Interaction volume radius: 10 \u00c5
Interaction volume height: 15 \u00c5
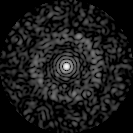
Disorder parameter: 0.8428